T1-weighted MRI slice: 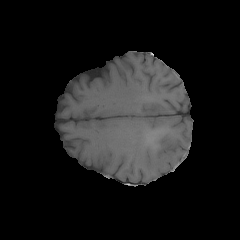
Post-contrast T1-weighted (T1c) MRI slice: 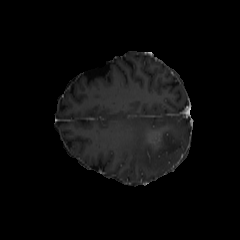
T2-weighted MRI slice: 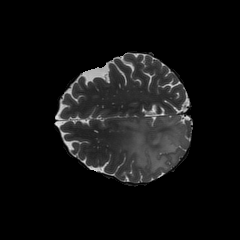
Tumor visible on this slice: yes